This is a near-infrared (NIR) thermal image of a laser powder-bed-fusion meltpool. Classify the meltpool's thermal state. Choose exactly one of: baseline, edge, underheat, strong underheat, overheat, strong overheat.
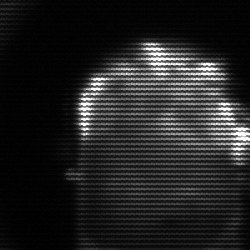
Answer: baseline